高一 · 立体几何学
如图 2-3-7, 平面 $\alpha \cap \beta=C D, E A \perp \alpha$, 垂足为 $A, E B \perp \beta$, 垂足为 $B$, 则 $C D$ 与 $A B$ 的位置关系是

图 2-3-7
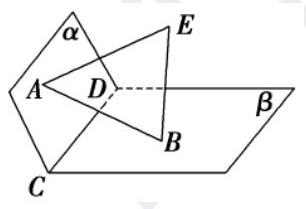
答案: $C D \perp A B$
解析: $\because E A \perp \alpha, C D \subset \alpha$,

根据直线和平面垂直的定义, 则有 $C D \perp E A$.

同样, $\because E B \perp \beta, C D \subset \beta$, 则有 $E B \perp C D$.

又 $E A \cap E B=E$,

$\therefore C D \perp$ 平面 $A E B$.
又 $\because A B \subset$ 平面 $A E B, \therefore C D \perp A B$.